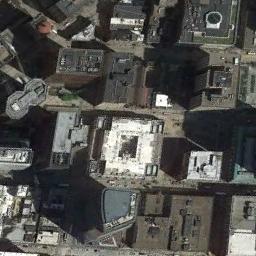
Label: commercial_area